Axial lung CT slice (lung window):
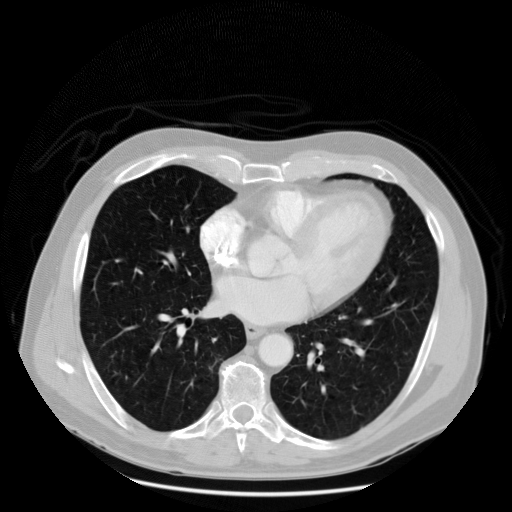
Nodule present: no